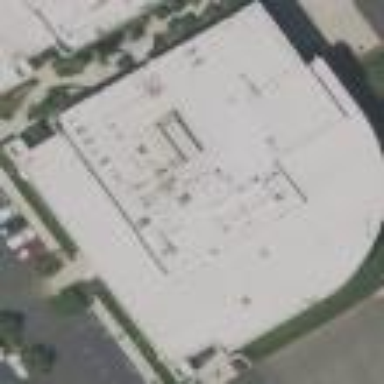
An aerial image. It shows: Commercial building.